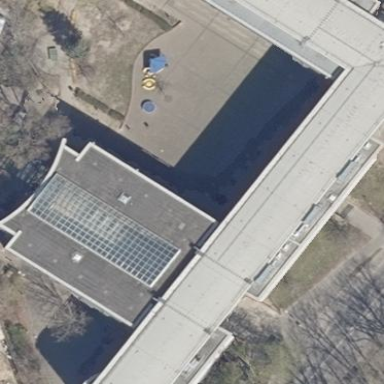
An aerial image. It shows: School.